Question: I'm making a spreadsheet that includes a long list of values, with a column that contains a total of values, and after that an average of the values in the row. I need the averaged column to always be 1/6 of the value in the summed column, but I can't figure out a way to make it automatically calculate it for me for each new row.
So far, I have been doing it all manually (type out all the values, manually add them together for the total, then divide by 6 myself for the average) but I'd really like to automate the math parts. I have not found a single way to properly do this - using "=DIVIDE(K2,6)" as a modified version of a suggestion on <URL> does literally nothing, and I'd have to manually change and paste it into each row, which is actually harder and more tedious than continuing to do the math myself.
Here's an example image of what my columns look like. All the math is correct so far, I just want to automate it so I can type fewer numbers:

EDIT: Combined answers from Scott and Player0 is what worked! thanks for being patient with me! I was able to also use that to make the Sum column function automatically as well, so both columns are fully automated now! :D
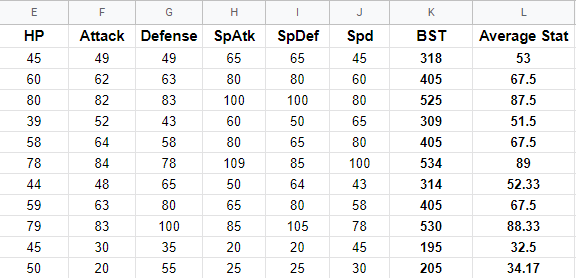
Answer: You don't have to enter the formula manually on every line.
Enter '=K2/6' in cell 'L2'; then select cell 'L2'
and drag/fill it down to 'L12'.
(That means click on the dot in the lower right corner of the cell
and drag it down.)
Or however far your sheet actually goes.
That will fill in 'L3' with '=K3/6',
'L4' with '=K4/6', and so on.